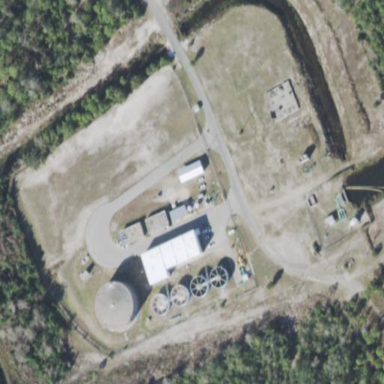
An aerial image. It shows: Water works facility.